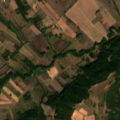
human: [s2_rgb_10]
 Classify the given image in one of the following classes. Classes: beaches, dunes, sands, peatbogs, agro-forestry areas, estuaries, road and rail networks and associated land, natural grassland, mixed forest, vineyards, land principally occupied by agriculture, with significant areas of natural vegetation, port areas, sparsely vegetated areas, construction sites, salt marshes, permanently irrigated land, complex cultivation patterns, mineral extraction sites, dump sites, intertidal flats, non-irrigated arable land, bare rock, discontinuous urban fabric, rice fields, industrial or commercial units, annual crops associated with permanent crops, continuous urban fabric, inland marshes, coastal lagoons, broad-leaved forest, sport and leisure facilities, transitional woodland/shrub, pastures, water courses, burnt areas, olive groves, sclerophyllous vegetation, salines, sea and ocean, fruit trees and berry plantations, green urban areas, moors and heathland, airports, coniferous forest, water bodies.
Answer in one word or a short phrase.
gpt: complex cultivation patterns, land principally occupied by agriculture, with significant areas of natural vegetation, broad-leaved forest, transitional woodland/shrub